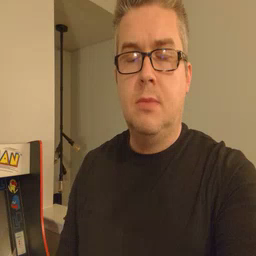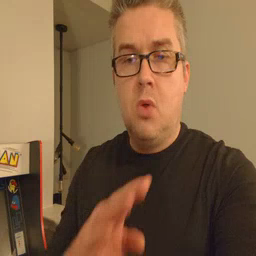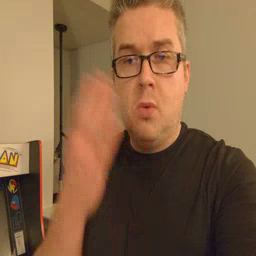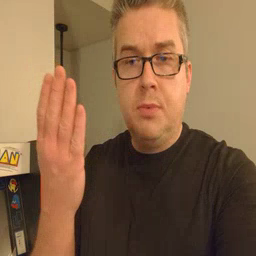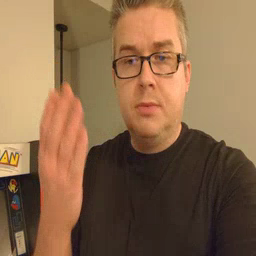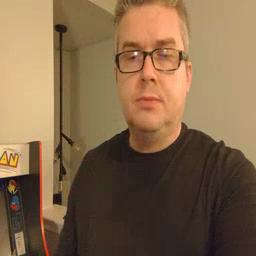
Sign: open